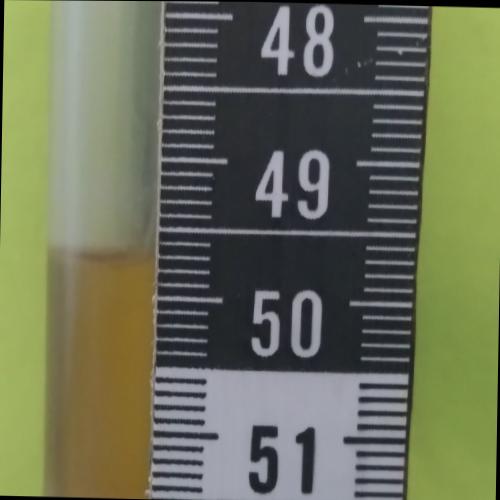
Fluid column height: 49.7 cm